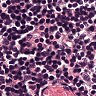
Metastatic tissue present: no